Question: I have a problem with converting value from 'String' to 'Date' in Swift.
It always returns nil. What am I doing wrong?
'''
let dateFormatter = DateFormatter()
dateFormatter.dateFormat = "yyyy-MM-dd"
let date = dateFormatter.date(from: "2019-05-03")
'''
Here is what is happening in the debugger in Xcode

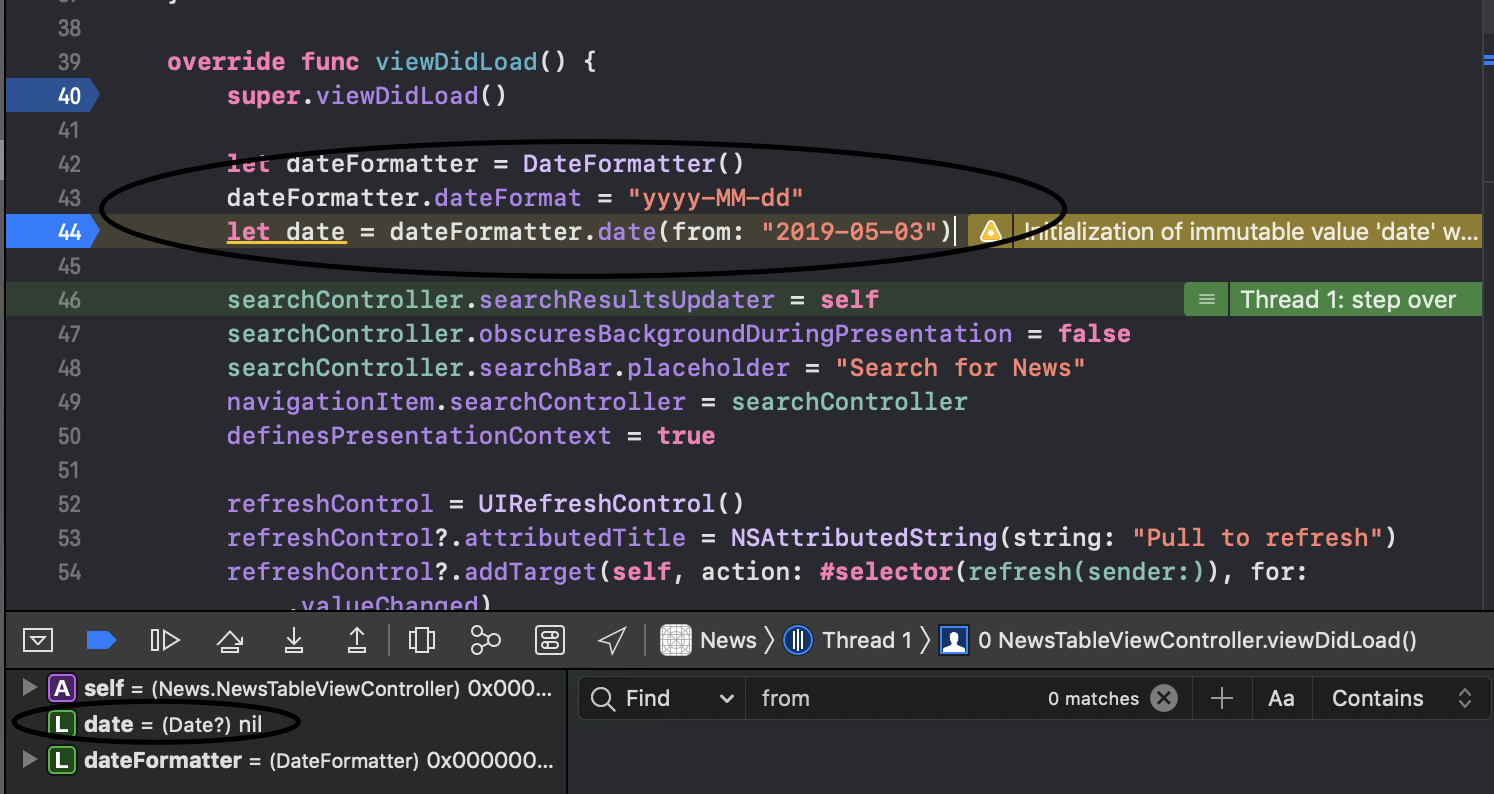
Answer: ## Update:
It would appear that it is a bug in Xcode. Trying your code in the 'viewDidLoad' and setting a breakpoint causes the 'lldb' description of the date to be 'nil', however it correctly prints the expected value out.
<URL>
You can see more about the bug at this SO <URL>, thanks to OOPer for the link.
Currently this bug is still occurring in Xcode 11.2-beta
---
A couple of points
Use '.dateFormat' instead of '.format'
Use the correct quotation marks '"' instead of '"', also you should remove the space from your date format string.
'''
let dateFormatter = DateFormatter()
dateFormatter.dateFormat = "yyyy-MM-dd"
let date = dateFormatter.date(from: "2019-05-03")
'''
<URL>